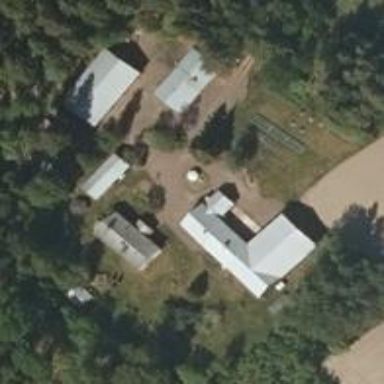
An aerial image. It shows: Farmyard area.